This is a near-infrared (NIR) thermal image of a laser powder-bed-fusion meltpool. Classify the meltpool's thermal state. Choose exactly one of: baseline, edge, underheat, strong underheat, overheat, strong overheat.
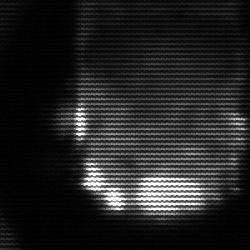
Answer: baseline